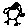
Label: bird